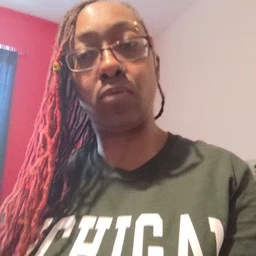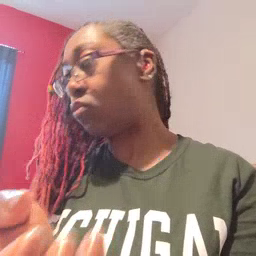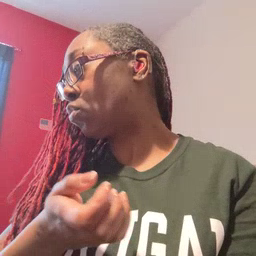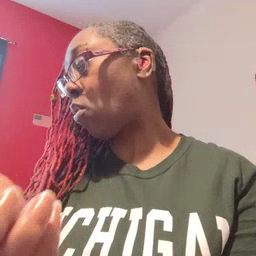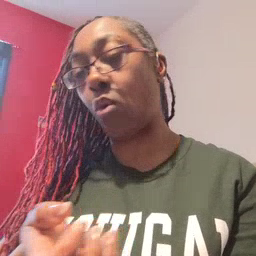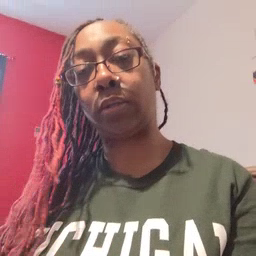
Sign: drawer